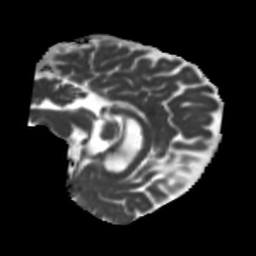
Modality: MD
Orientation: sagittal
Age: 58
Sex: female
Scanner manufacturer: siemens
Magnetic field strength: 3 T
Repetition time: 5.25 s
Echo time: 0.08 s